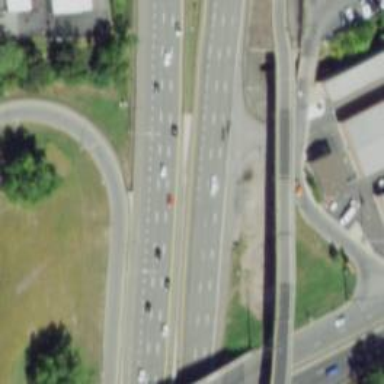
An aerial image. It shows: Urban freeway or expressway.